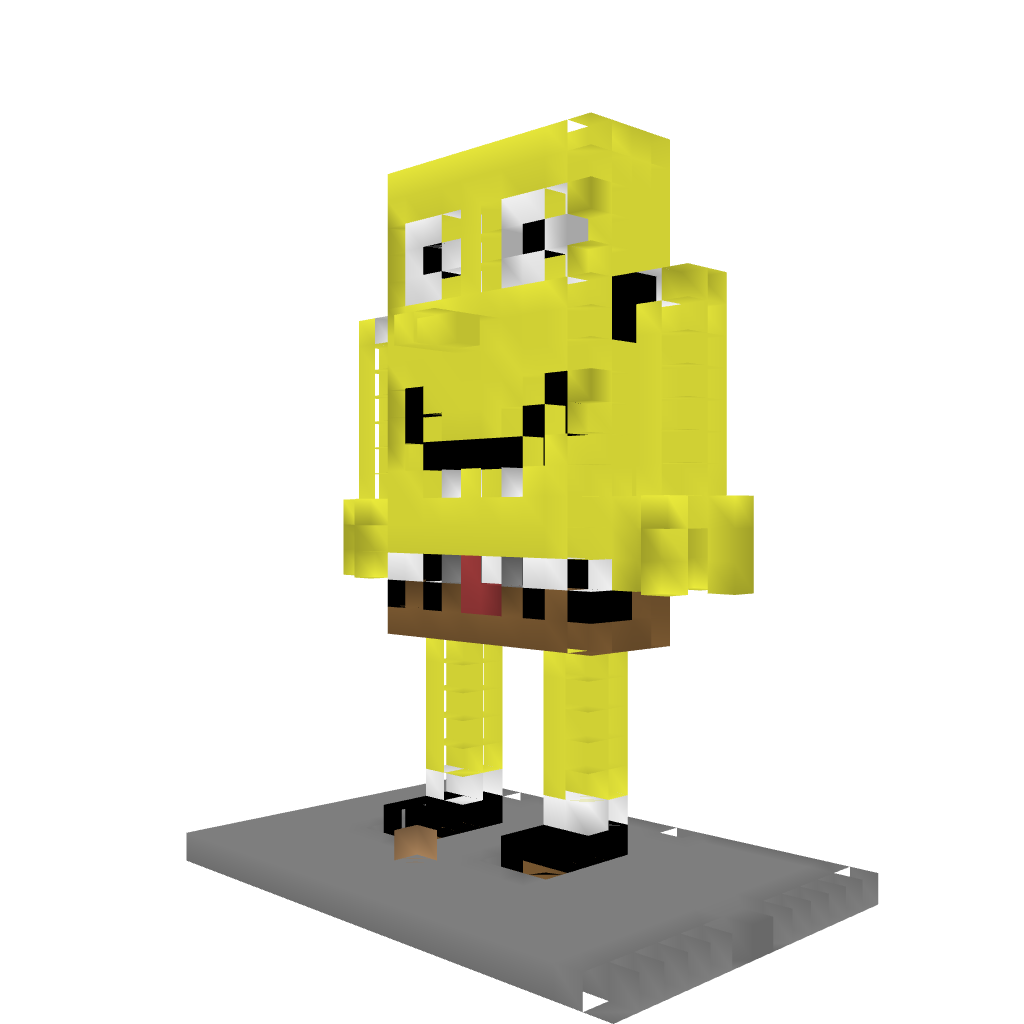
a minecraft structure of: SpongeBob SquarePants good quality